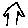
Label: house